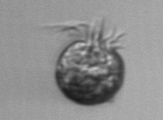
Label: Ciliophora